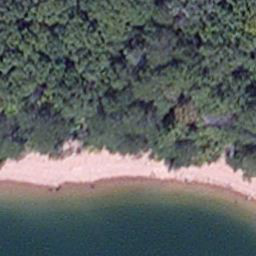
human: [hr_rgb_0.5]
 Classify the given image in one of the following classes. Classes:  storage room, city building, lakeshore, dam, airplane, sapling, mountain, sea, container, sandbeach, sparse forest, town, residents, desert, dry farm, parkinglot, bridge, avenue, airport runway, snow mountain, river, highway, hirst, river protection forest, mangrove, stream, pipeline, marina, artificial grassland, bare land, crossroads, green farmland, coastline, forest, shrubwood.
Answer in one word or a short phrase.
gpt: lakeshore